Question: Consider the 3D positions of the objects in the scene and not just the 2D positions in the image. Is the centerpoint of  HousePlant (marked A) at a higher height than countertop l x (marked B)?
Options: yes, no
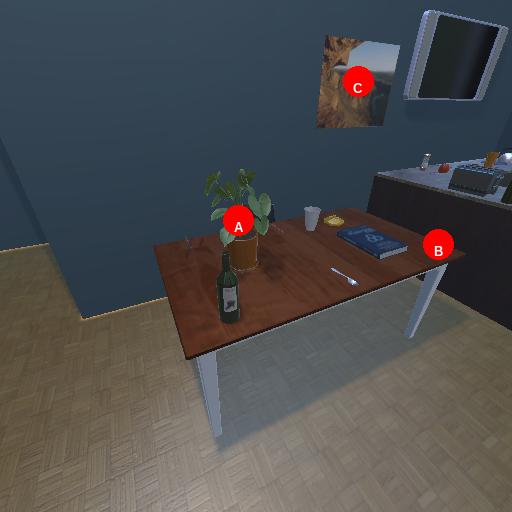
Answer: yes